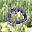
Label: 0